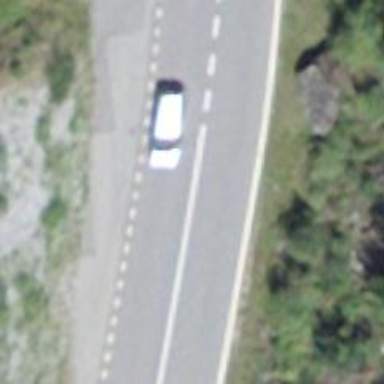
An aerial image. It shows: Secondary road with asphalt surface.